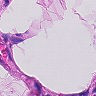
Metastatic tissue present: no